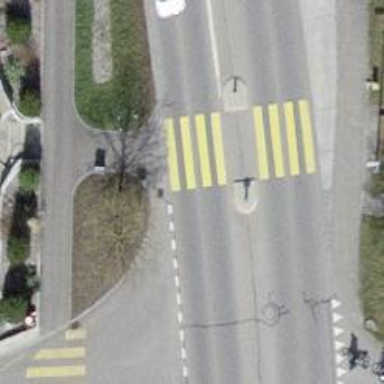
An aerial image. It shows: Uncontrolled zebra crossing with pedestrian island.